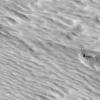
Label: not_dusty